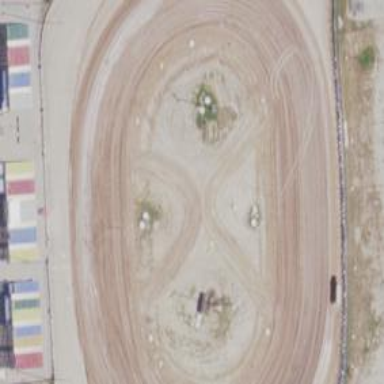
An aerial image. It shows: Raceway for motor sports.